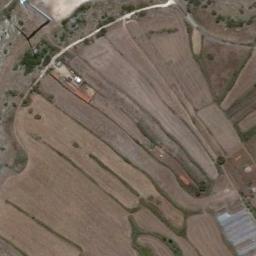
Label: terrace